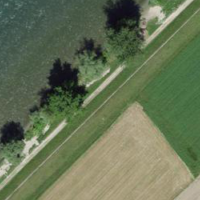
EUNIS habitat code: 52
Species observed at this site:
Milvus milvus